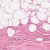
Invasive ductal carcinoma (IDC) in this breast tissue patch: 0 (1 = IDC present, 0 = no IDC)